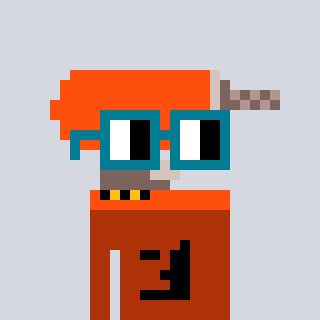
a pixel art character with square dark green glasses, a drill-shaped head and a hotbrown-colored body on a cool background